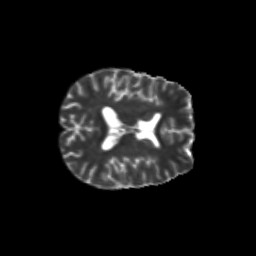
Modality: T2w
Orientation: axial
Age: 13
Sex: male
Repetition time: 9.512 s
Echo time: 0.089 s